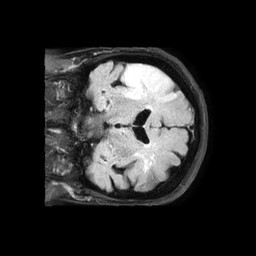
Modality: FLAIR
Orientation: coronal
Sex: female
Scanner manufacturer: philips
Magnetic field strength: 1.5 T
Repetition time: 6 s
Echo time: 0.1048 s